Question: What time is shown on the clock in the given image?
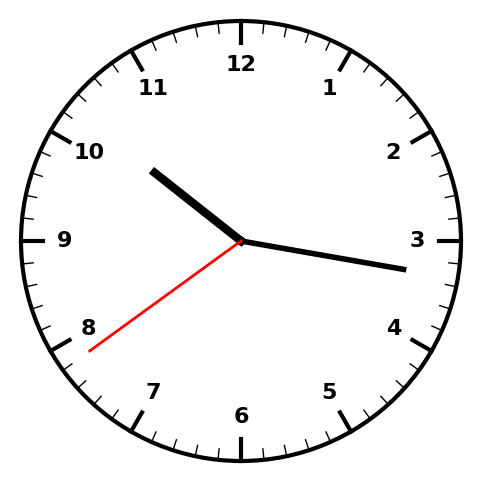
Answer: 10:16:39